Field crop: tomato
Growth stage: 2
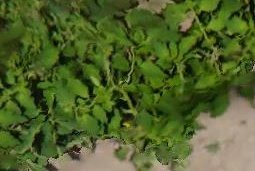
Species: tomato